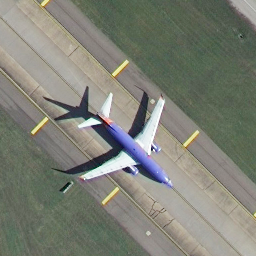
Label: airplane